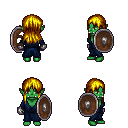
a pixel art fantasy rpg character, female body template, orc, green skin, blue robe, metal pants, blonde unkempt hairstyle, metal gloves, shield, four views (front, back, left, right), 2x2 character sprite sheet, small pixel art, hard edges, no anti-aliasing